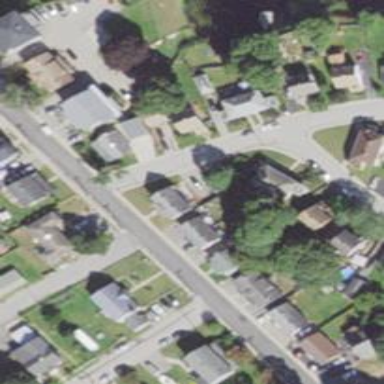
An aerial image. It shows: Residential driveway used as service road.